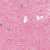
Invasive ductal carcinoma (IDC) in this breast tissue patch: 0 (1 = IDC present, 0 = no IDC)